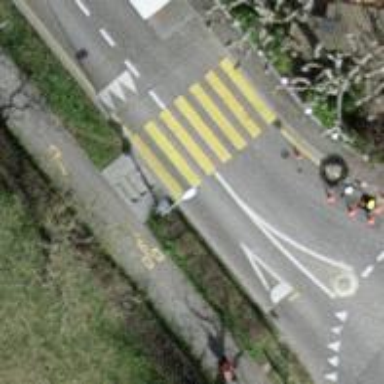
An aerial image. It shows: Uncontrolled zebra crossing with zebra markings.